Question: Based on the diagram

I want to get the
1. Get request Data
2. Get Elapsed time between request and response call
3. Get response data
I was thinking if I could use 'BeginRequest', 'EndRequest' under 'System.Web.HttpApplication' inside 'Global.asax'.
The very reason of this, is that, I want to know if the cause of slow operation is on the server, or just on the client mobile app.
Any suggestion would be appreciated.
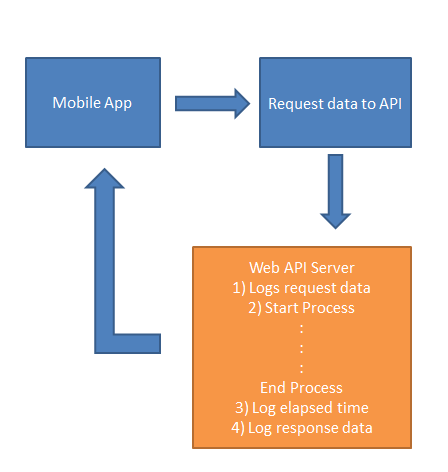
Answer: Log the request and response with a DelegatingHandler - <URL>
In the tutorial, you can find the complete explanation on how to read the Request/Response content using Buffers (or else if we read directly from stream ,then the content will not be available for later handlers/apicontrollers).